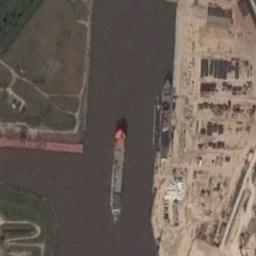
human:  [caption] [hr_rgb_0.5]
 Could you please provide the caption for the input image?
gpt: There is a ship in the black water next to the grass .

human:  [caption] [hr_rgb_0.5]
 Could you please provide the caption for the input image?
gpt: A ship is docked at the cargo terminal and another ship is in the yellow water .

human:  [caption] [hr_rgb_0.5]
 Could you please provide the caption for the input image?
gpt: Several orange-red, Green bulk carriers are docked or docked at the dock .

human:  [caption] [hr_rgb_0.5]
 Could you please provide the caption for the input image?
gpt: The grass is beside the ship .

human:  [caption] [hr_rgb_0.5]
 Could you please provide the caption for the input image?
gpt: The ship is on a river .